Interaction volume radius: 5 \u00c5
Interaction volume height: 45 \u00c5
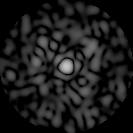
Disorder parameter: 0.8204